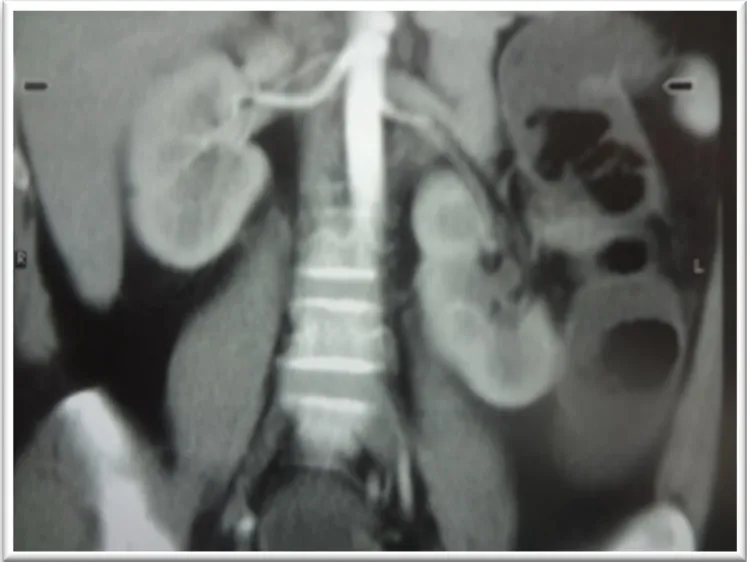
Abdominal CT urogram showing left renal malroatation and left adrenal mass (case 2).
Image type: radiology (ct)